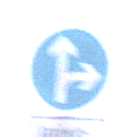
Verkehrszeichen: VorgeschriebeneFahrtrichtungGeradeausOderRechts
Zusatzzeichen unten: BesondereFahrzeugeUndTransportgueter6
Umgebung: Outdoor, Nature
Tageszeit: MorningAfternoon
Wetter: Clear
Licht: Natural
Jahreszeit: NotSpecified
Kontrast: HighContrast